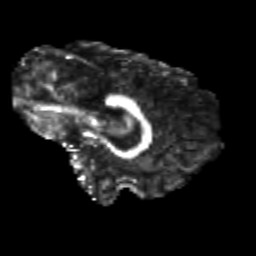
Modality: FA
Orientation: sagittal
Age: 24
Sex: male
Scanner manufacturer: siemens
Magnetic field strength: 3 T
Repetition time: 3.5 s
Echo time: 0.104 s